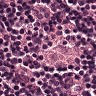
Metastatic tissue present: no